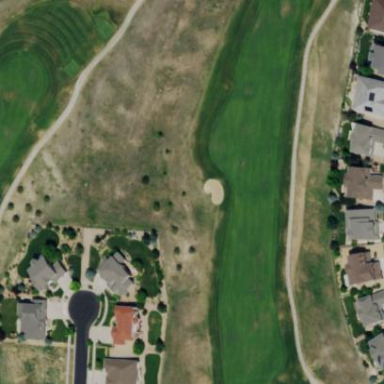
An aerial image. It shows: Rough grassy area used for golf.